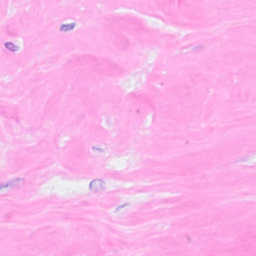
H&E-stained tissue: Breast